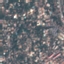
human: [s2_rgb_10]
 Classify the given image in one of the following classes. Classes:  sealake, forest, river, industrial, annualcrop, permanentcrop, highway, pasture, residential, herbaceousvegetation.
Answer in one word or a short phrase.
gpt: Residential